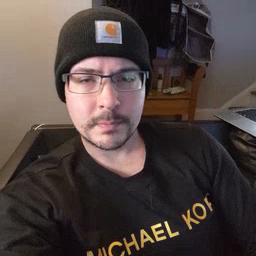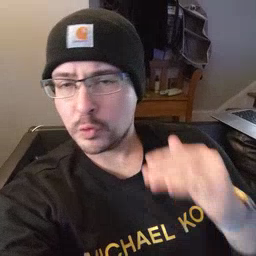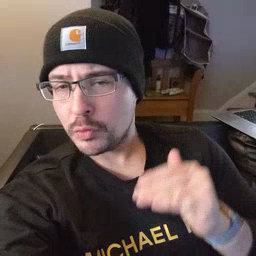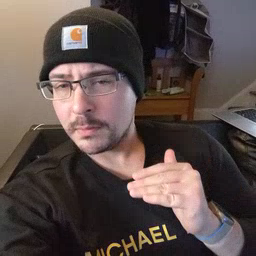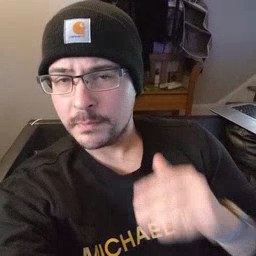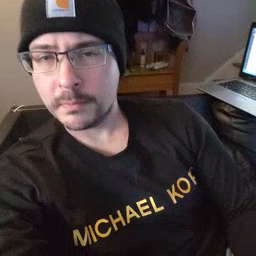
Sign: child